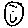
Label: smiley face